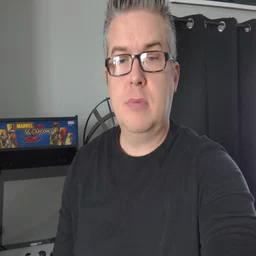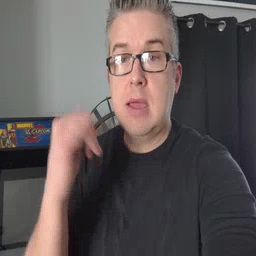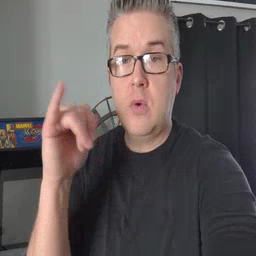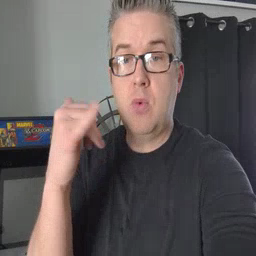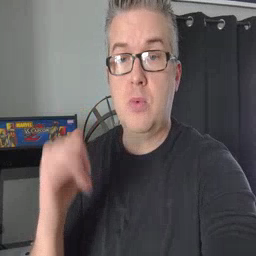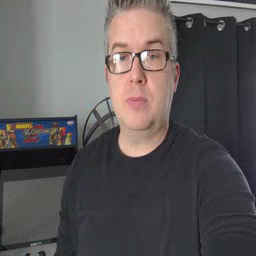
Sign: yellow